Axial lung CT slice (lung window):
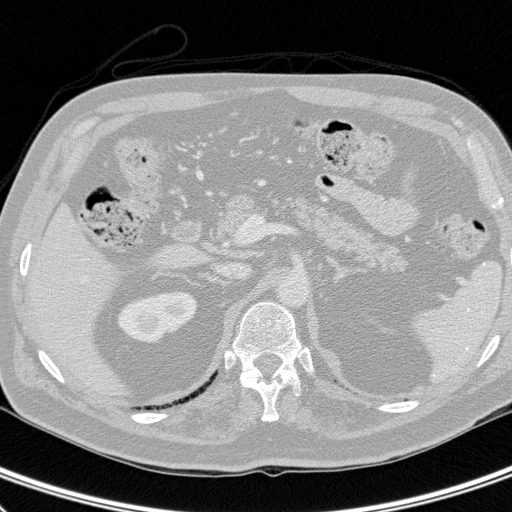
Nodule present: no